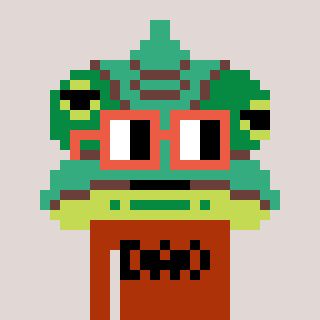
a pixel art character with square orange glasses, a chameleon-shaped head and a hotbrown-colored body on a warm background